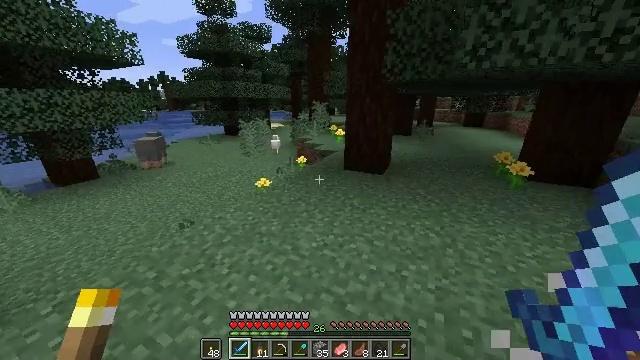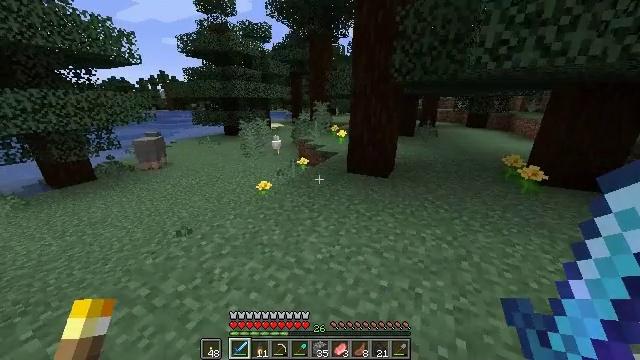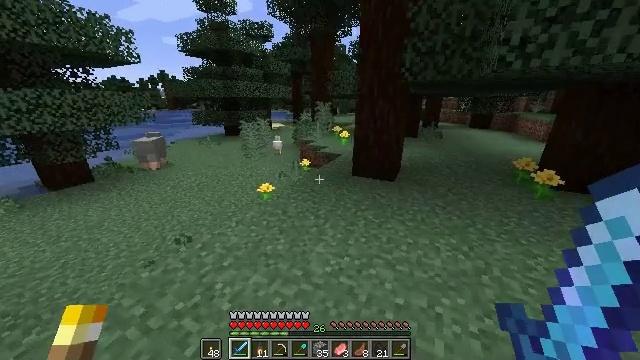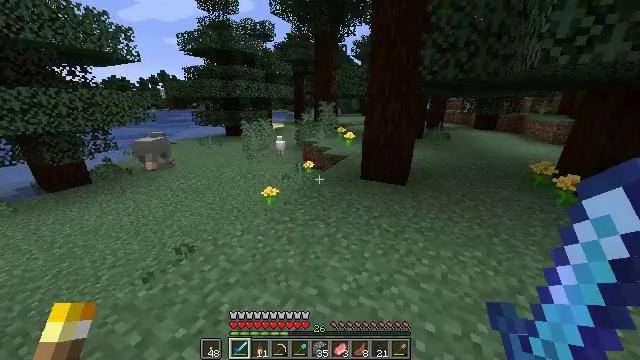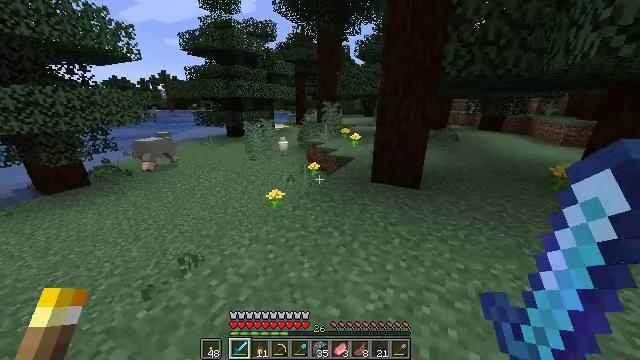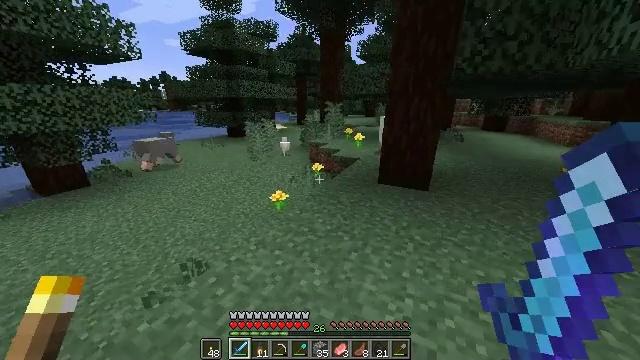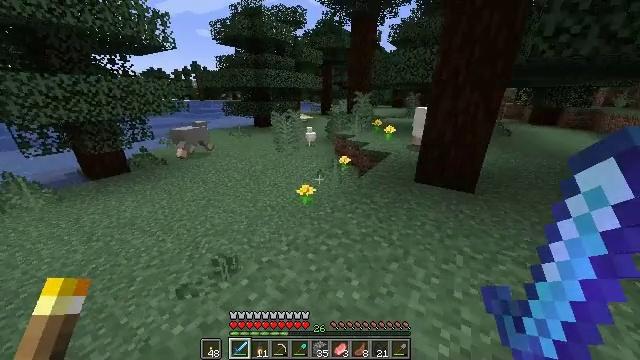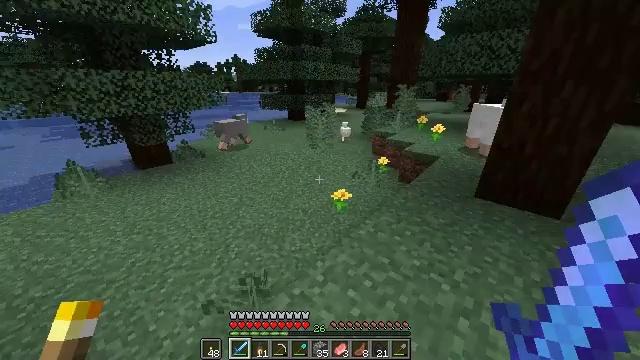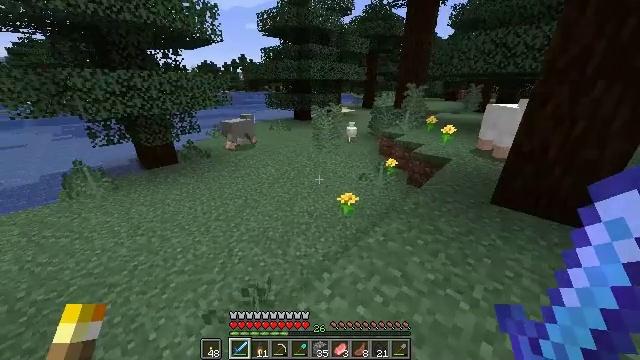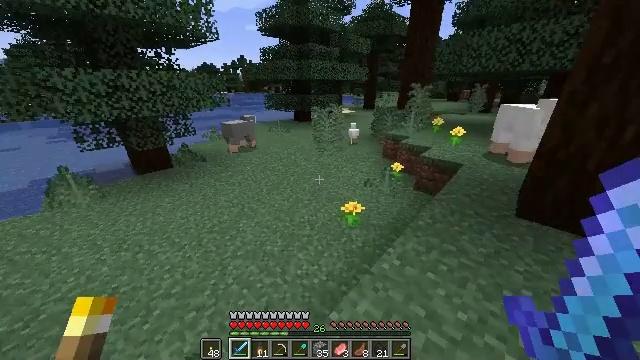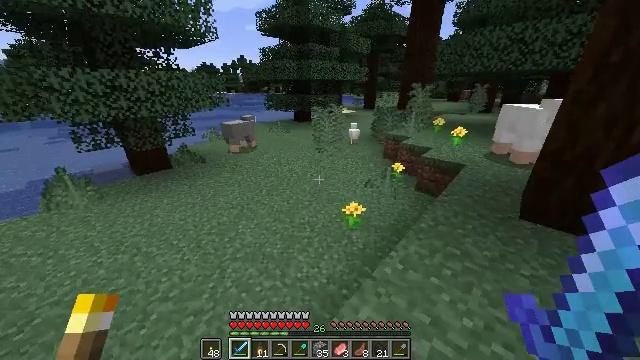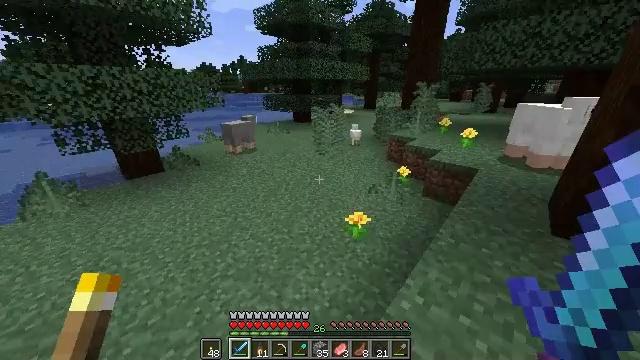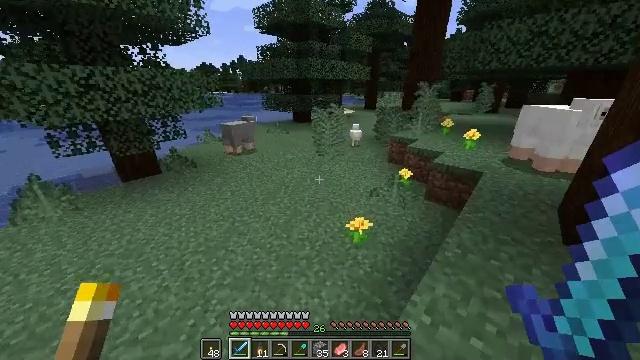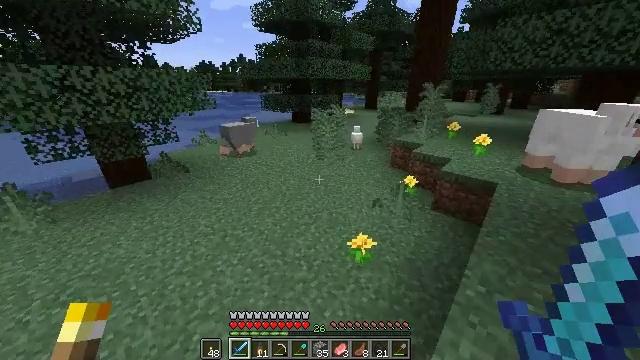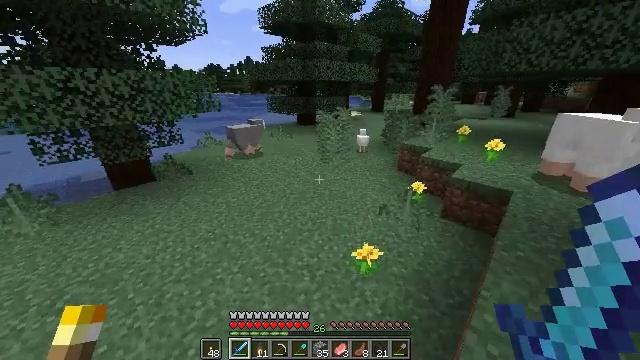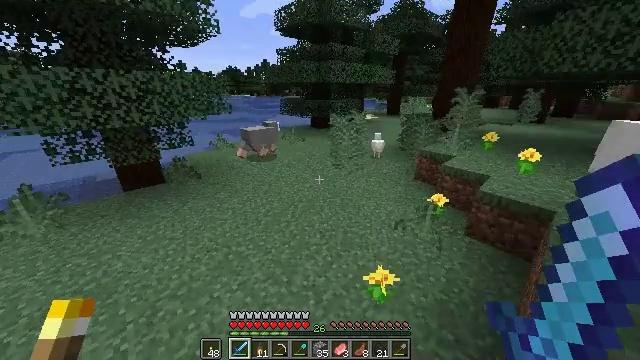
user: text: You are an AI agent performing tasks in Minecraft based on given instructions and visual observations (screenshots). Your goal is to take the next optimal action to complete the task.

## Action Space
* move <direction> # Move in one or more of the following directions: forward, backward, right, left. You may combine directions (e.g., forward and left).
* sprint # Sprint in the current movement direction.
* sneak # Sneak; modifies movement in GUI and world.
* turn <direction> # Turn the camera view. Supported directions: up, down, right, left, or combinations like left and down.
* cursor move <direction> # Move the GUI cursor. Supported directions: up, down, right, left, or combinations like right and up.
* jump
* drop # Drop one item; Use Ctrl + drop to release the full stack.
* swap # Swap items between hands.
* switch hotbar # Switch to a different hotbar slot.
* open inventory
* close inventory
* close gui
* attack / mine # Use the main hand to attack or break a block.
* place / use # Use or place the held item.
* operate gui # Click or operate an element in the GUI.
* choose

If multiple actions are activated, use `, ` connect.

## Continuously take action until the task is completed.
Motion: motion action
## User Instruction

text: Hunt animals.
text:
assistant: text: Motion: move forward and move left, sprint
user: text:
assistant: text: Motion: move forward and move left
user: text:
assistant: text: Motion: move forward and move left
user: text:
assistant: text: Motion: move forward and move left
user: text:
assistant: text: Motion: move forward and move left
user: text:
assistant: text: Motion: move forward, turn left and down
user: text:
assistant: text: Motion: move forward, turn left and down
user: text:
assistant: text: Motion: move forward, turn left
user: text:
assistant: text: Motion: move forward
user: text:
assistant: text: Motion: move forward
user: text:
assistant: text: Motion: move forward
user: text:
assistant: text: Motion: move forward
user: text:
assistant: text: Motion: move forward
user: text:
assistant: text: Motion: move forward, turn left
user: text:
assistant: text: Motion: move forward, turn left
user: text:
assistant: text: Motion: move forward
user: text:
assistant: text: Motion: move forward, turn right and up
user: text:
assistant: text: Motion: move forward, turn right and up
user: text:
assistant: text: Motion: move forward, turn right and up
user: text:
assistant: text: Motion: move forward
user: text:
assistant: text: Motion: move forward
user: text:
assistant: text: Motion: move forward, turn right
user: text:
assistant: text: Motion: move forward, turn right and up
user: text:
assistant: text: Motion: move forward, turn right and up
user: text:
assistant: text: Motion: move forward, turn right and up
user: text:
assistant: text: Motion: move forward, jump
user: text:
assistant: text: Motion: move forward, jump
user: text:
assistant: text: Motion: move forward, jump
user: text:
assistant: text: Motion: move forward, turn right and down, jump
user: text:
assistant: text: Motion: move forward, turn right and down